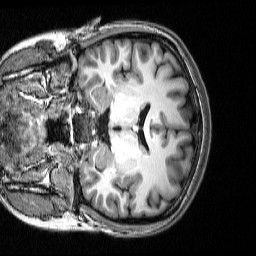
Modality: T1w
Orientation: coronal
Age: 25
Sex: female
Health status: healthy
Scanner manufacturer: siemens
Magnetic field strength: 3 T
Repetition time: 2.53 s
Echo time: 0.00339 s